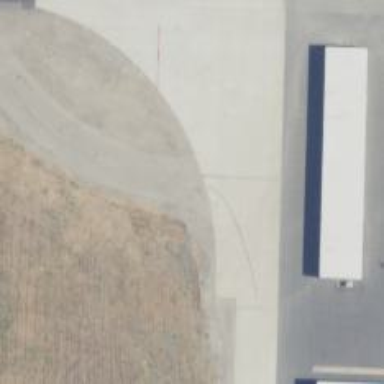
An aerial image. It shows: Image of taxiway at airport.